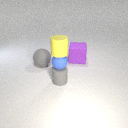
large gray rubber sphere to the left of small gray rubber cylinder